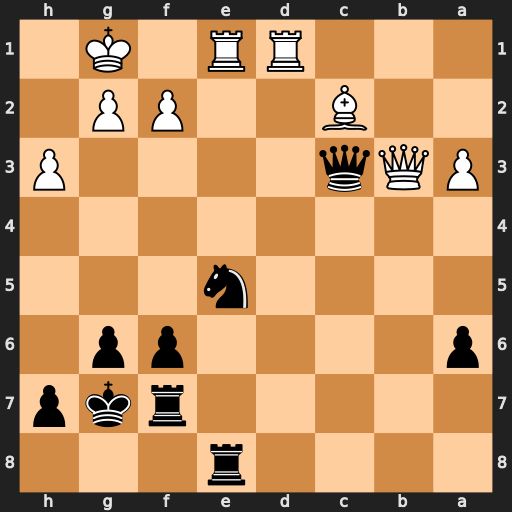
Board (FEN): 4r3/5rkp/p4pp1/4n3/8/PQq4P/2B2PP1/3RR1K1
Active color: b
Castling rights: -
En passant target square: -
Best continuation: Nf3+ gxf3 Rxe1+